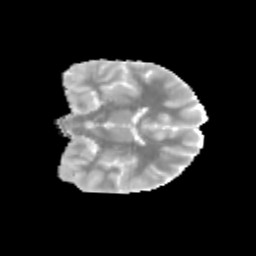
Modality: MD
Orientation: coronal
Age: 12
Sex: male
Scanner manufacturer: siemens
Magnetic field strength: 3 T
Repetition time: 3.8 s
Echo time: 0.07 s